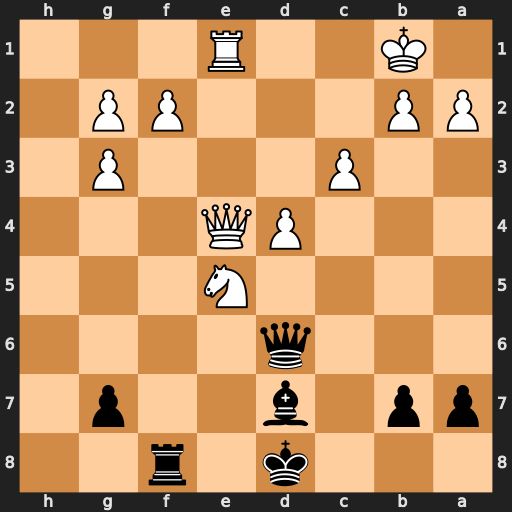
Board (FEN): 3k1r2/pp1b2p1/3q4/4N3/3PQ3/2P3P1/PP3PP1/1K2R3
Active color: b
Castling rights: -
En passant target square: -
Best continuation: Bf5 Qxf5 Rxf5